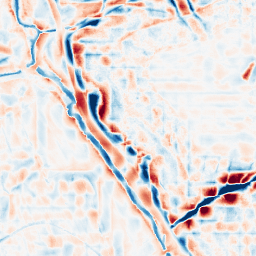
Category: wavelet
Decomposition family: wavelet_biorthogonal
Decomposition parameters: wavelet: bior2.4
level: 4
Upsampling method: sinc_hamming
Upsampling parameters: scale: 2
kernel_size: 16
Upsampling scale: 2